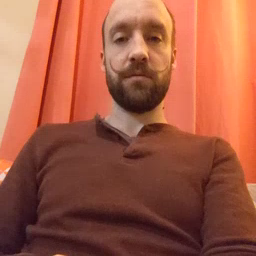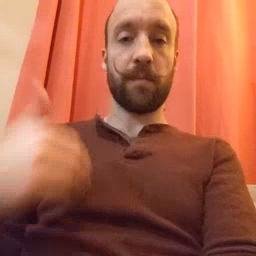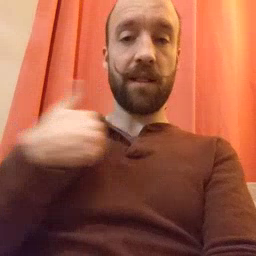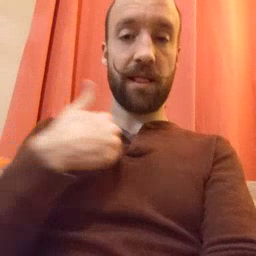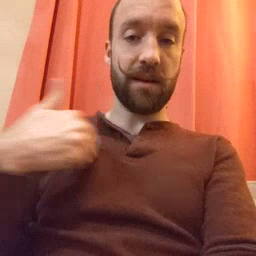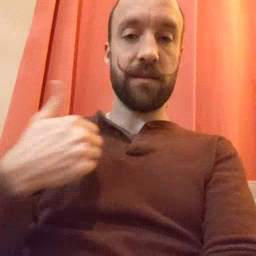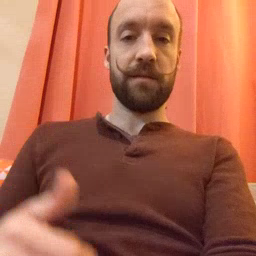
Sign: animal